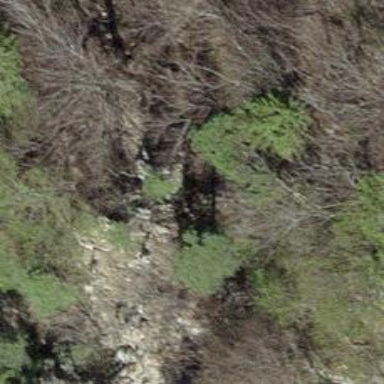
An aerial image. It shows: Cliff in nature.